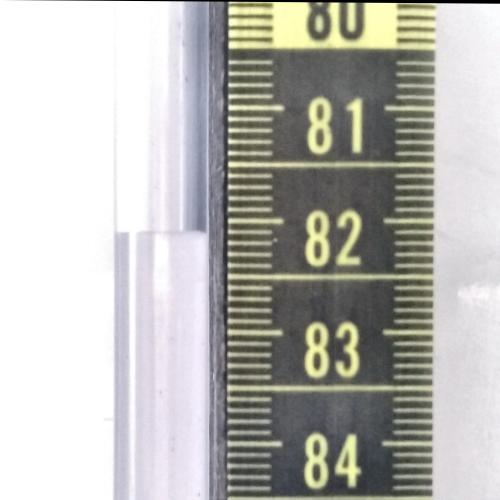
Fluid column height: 82.1 cm